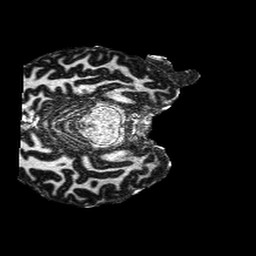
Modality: MP2RAGE
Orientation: axial